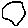
Label: hexagon